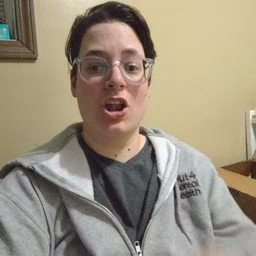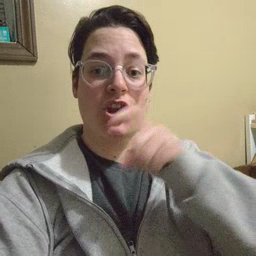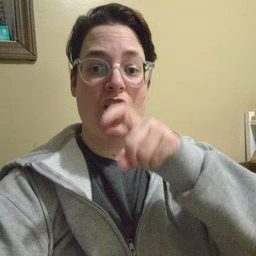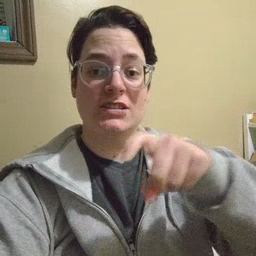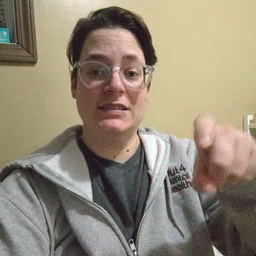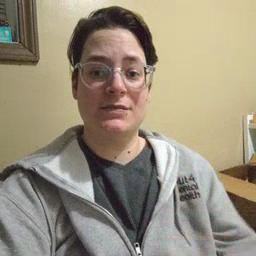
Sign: closet